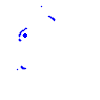
Particle: kaon